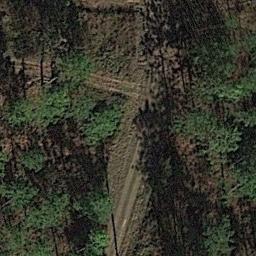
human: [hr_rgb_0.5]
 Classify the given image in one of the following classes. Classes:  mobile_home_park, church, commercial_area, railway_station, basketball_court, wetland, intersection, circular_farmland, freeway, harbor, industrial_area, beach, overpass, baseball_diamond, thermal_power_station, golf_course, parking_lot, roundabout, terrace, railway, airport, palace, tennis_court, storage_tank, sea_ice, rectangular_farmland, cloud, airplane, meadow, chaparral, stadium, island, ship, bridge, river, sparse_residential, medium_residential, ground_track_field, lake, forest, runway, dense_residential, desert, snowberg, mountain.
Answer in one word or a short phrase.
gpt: forest